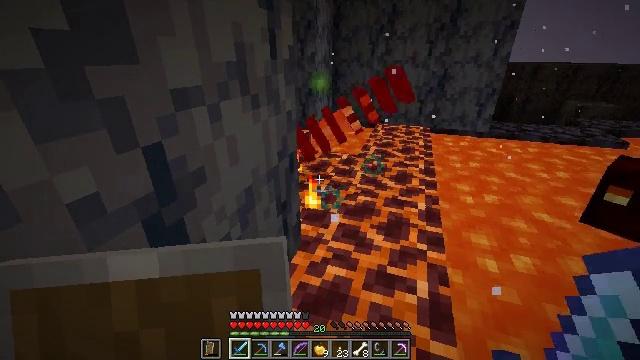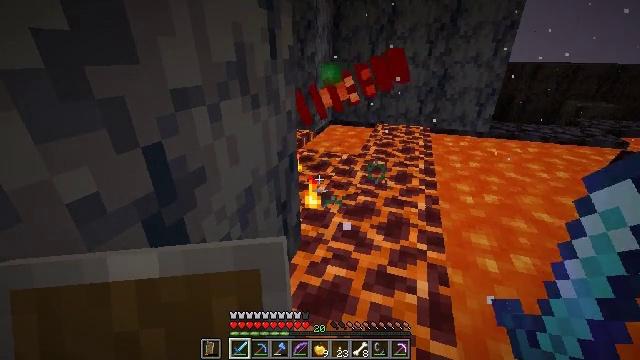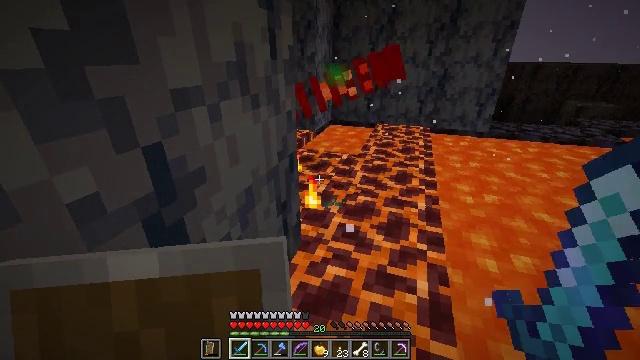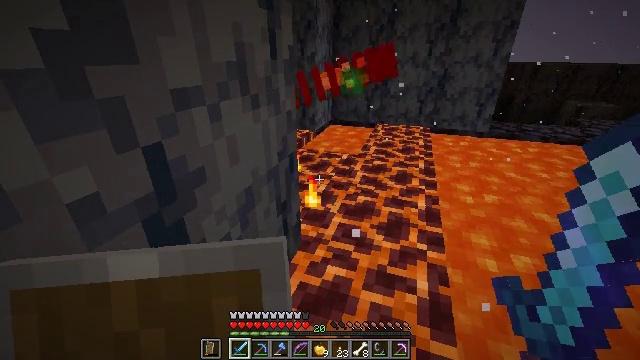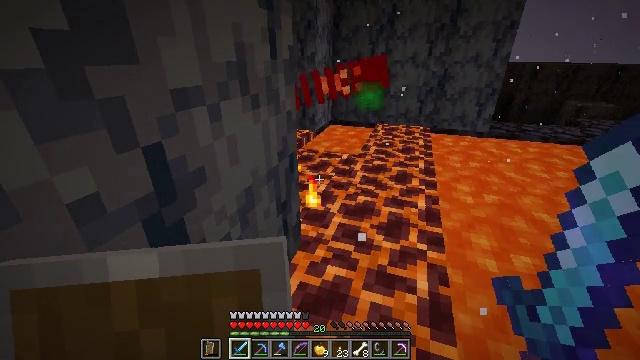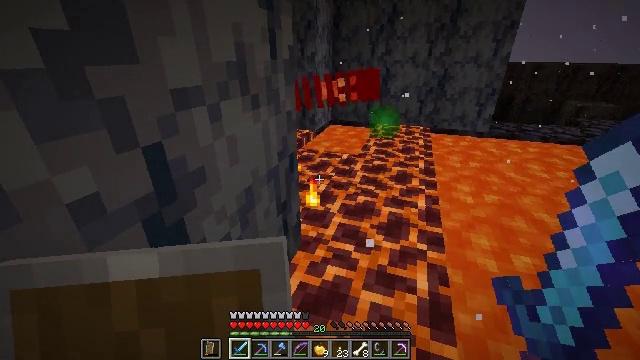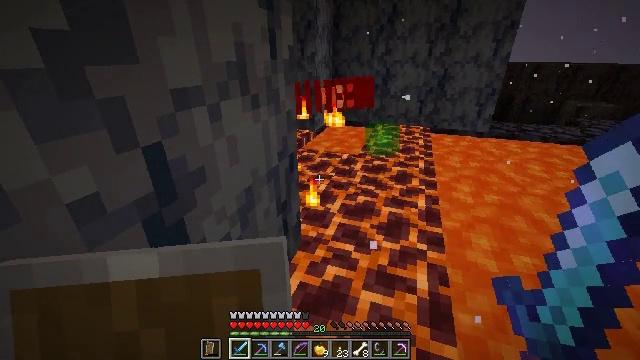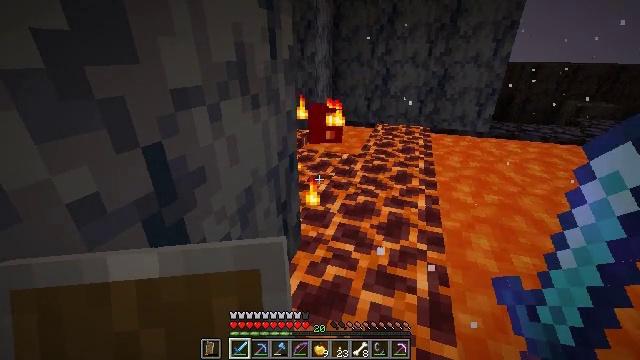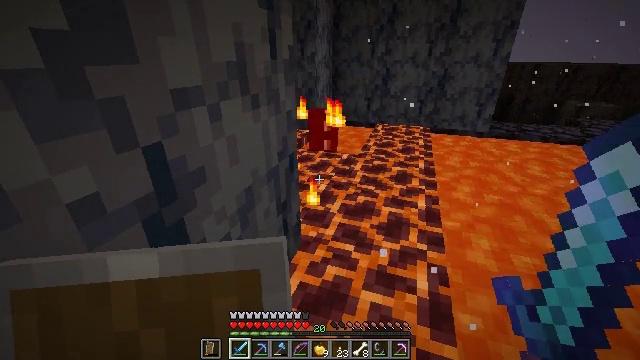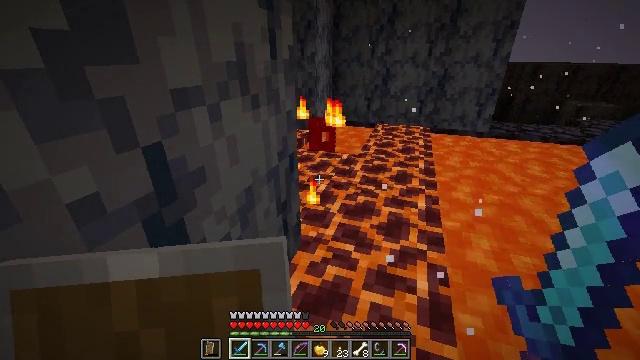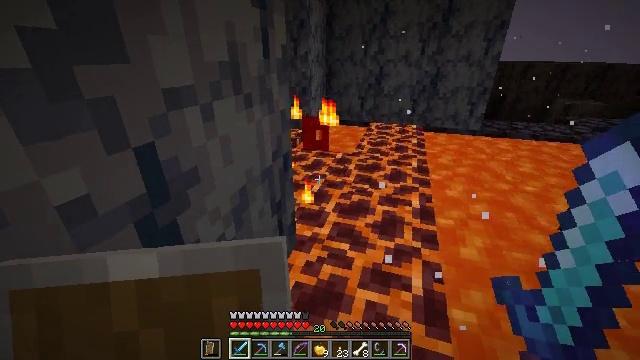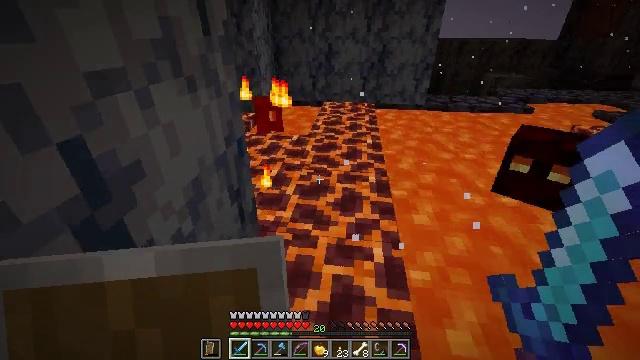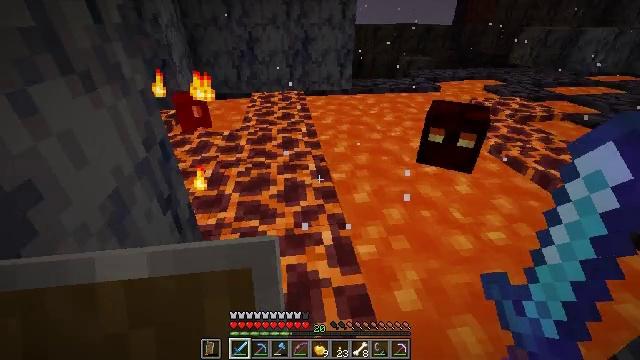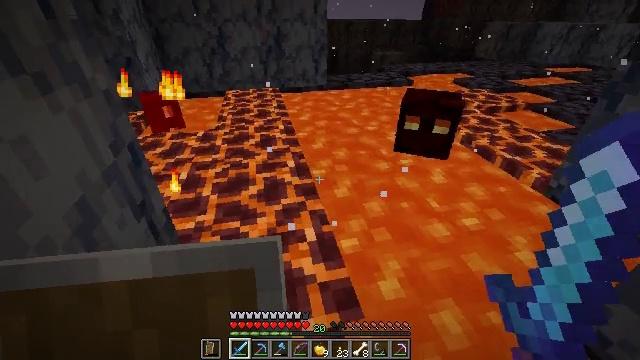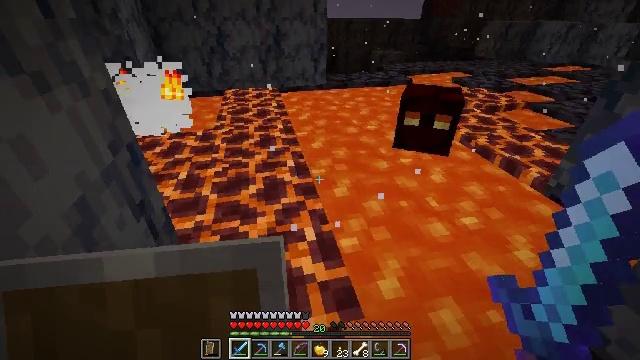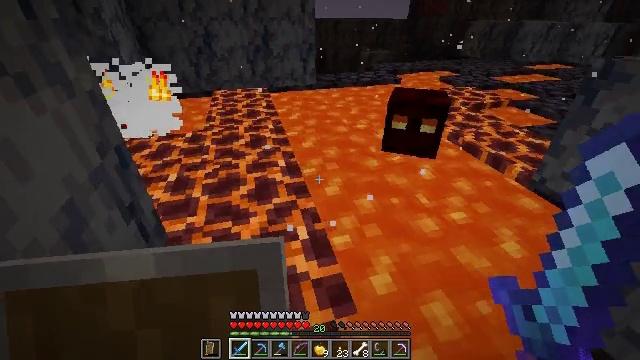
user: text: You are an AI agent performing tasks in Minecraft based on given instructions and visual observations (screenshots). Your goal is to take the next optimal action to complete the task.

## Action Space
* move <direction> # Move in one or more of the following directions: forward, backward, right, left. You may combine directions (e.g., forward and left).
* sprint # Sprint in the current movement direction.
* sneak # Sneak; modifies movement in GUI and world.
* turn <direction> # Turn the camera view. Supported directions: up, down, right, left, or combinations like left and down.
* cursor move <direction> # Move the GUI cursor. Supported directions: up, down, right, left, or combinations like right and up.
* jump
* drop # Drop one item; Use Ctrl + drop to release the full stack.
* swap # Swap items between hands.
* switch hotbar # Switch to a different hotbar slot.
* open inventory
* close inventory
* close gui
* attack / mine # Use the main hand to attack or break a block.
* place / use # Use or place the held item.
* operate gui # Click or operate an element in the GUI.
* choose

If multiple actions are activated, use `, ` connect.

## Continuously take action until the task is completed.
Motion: motion action
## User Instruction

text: Defeat a magma cube.
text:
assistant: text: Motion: sneak
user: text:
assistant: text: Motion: sneak
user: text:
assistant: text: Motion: sneak
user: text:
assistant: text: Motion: sneak
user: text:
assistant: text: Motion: sneak
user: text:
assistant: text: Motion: sneak
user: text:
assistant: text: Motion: sneak
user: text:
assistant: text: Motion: sneak
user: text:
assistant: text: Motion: sneak
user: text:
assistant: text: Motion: sneak, turn right
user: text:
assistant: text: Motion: sneak, turn right and down
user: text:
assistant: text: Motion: sneak, turn right and down
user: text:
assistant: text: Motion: sneak, turn right
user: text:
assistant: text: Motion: sneak
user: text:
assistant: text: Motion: move back, sneak, turn right
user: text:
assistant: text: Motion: move back, sneak, turn right and up
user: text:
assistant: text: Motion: sneak, turn right and up
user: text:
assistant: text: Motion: sneak
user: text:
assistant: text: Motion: move forward, sneak, turn up
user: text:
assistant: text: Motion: move forward, sneak
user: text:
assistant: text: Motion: move forward, sneak, turn right and up
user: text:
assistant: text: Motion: sneak, turn right and up
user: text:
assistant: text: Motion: sneak, turn right and up
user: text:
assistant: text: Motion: sneak, attack / mine
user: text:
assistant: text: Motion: sneak, attack / mine
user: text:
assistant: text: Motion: sneak, attack / mine
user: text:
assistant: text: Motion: sneak
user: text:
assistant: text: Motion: sneak
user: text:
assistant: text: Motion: sneak